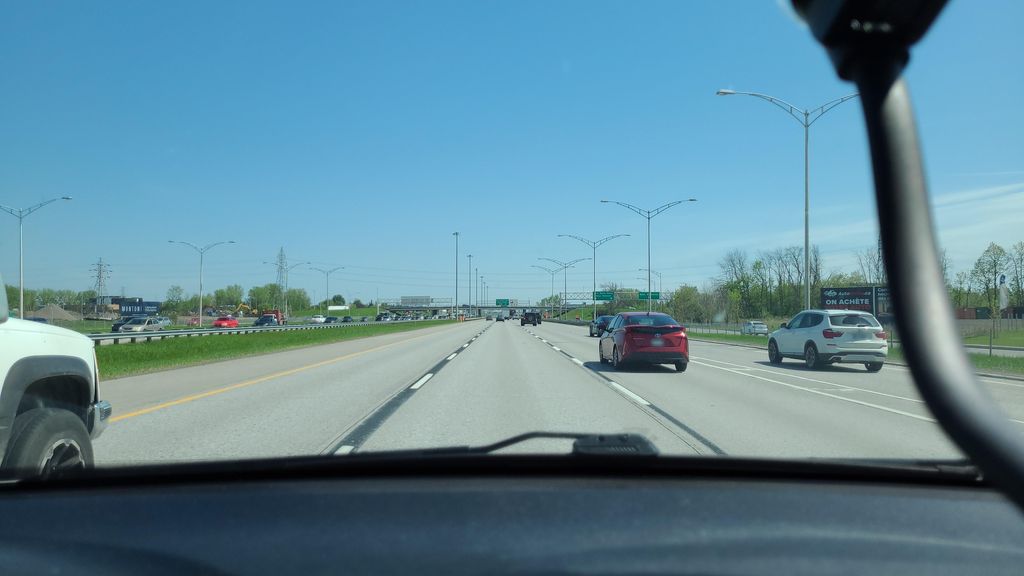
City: montreal